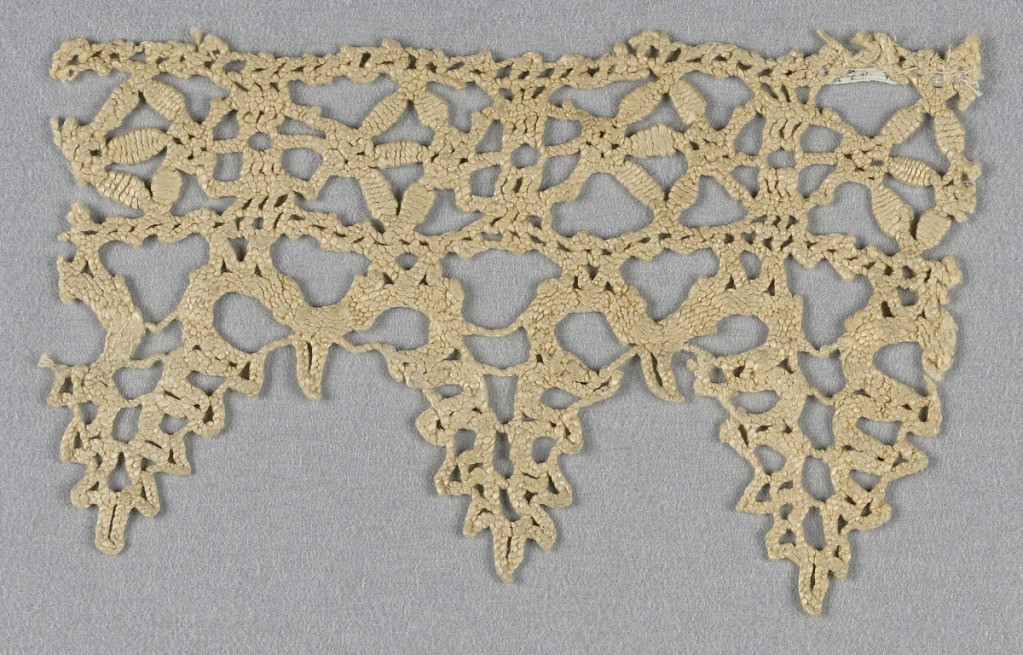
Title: Fragment
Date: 16th century
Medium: linen Technique: bobbin lace (continuous braid-like)
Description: Fragment of heavy coarse edging lace with points. Small "seeds" in band above points.